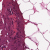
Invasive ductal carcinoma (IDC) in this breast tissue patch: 0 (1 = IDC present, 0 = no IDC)